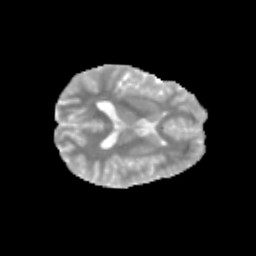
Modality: MD
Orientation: axial
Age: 11
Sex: female
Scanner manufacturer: siemens
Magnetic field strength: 3 T
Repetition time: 3.8 s
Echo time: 0.07 s